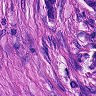
Metastatic tissue present: yes